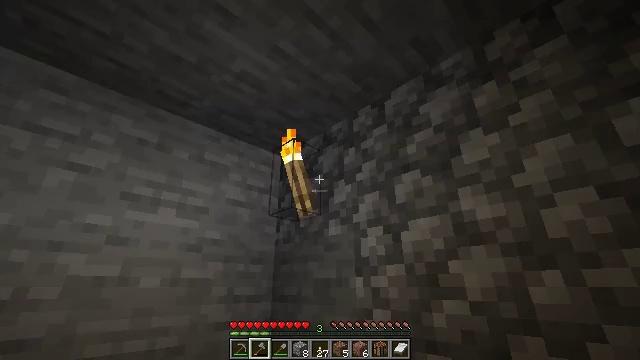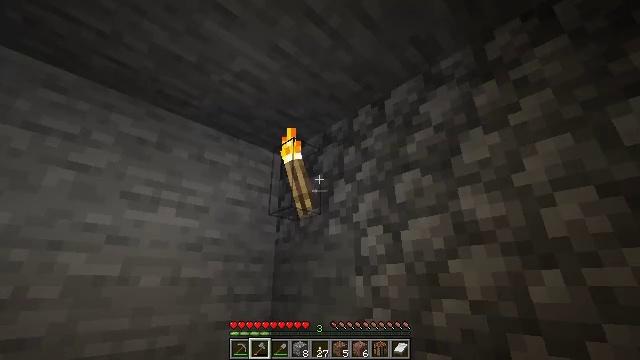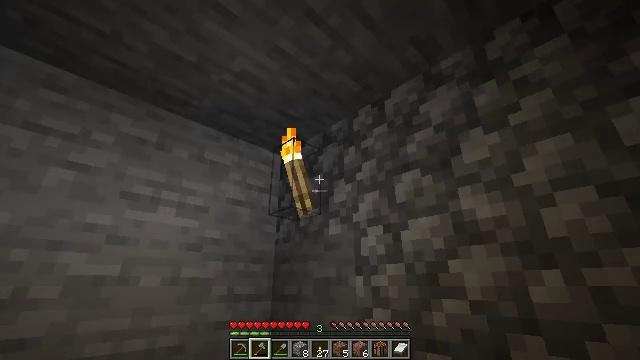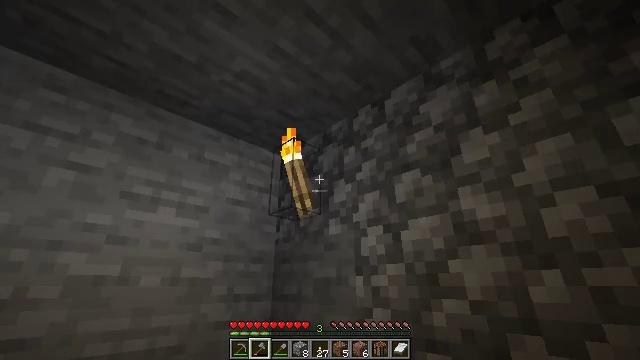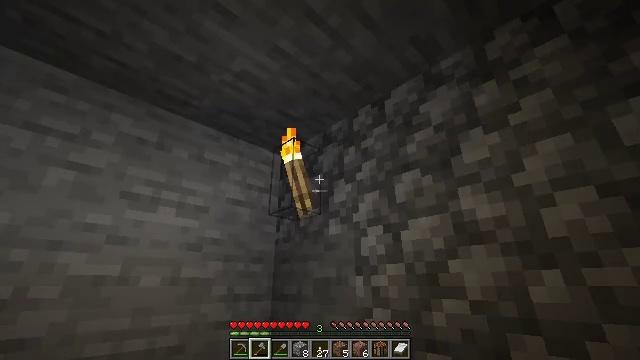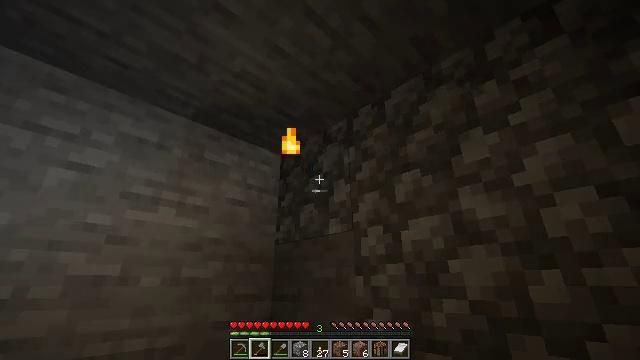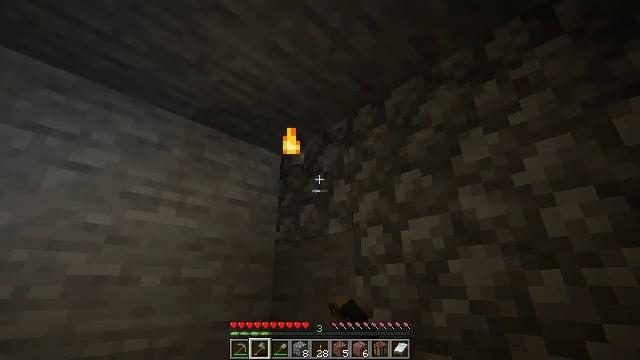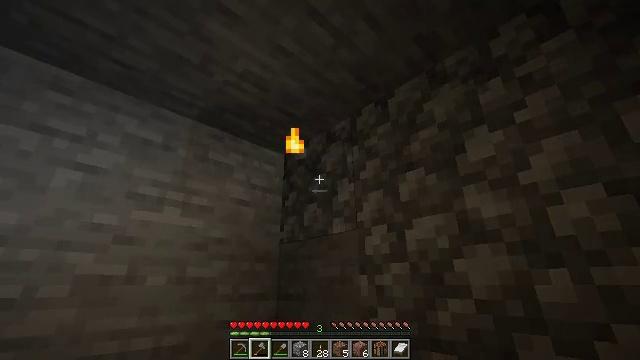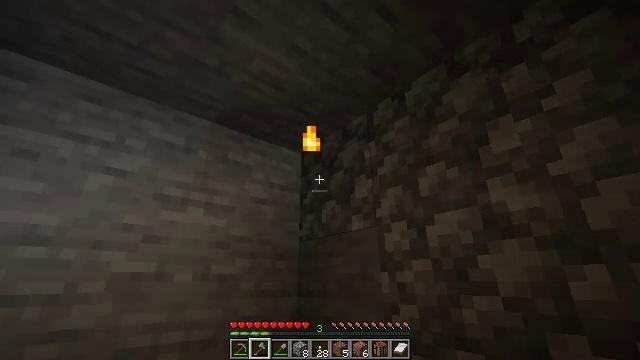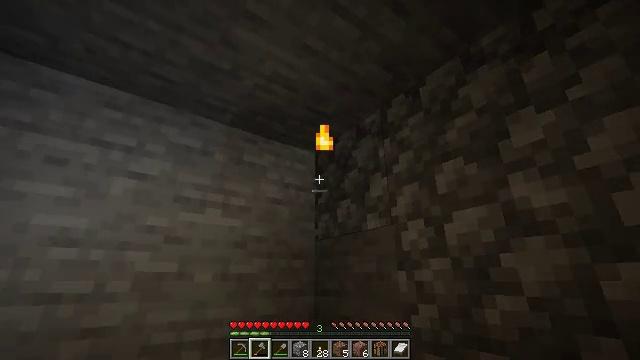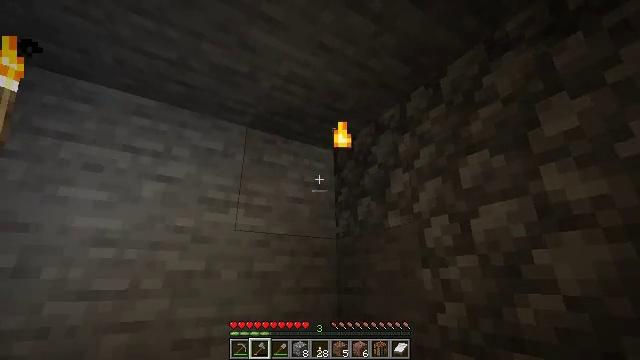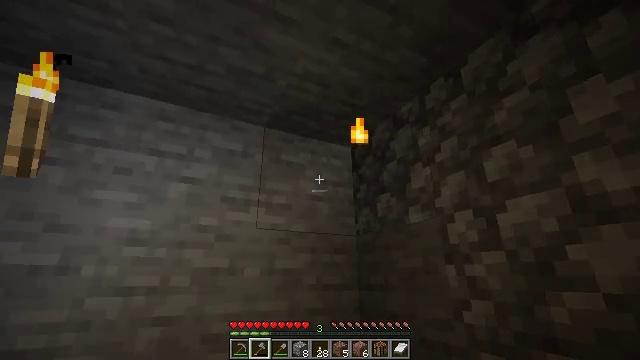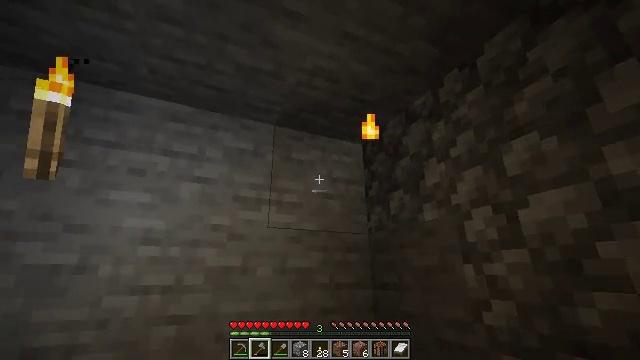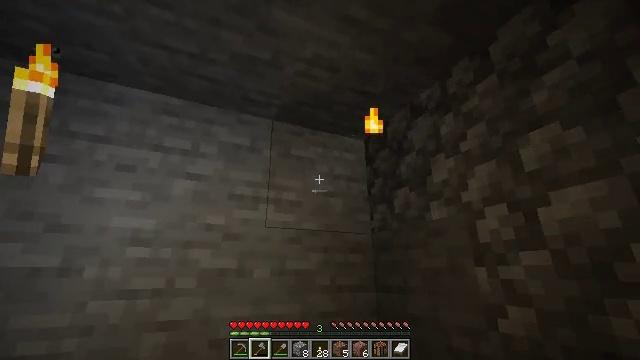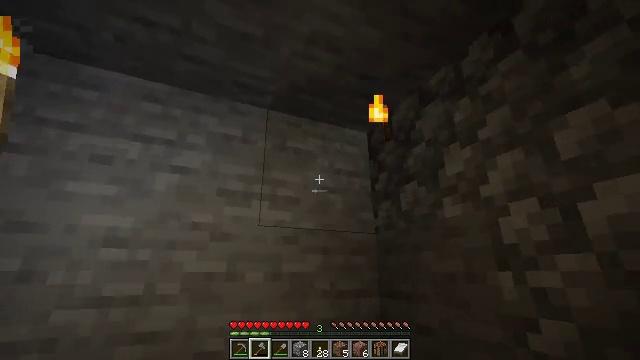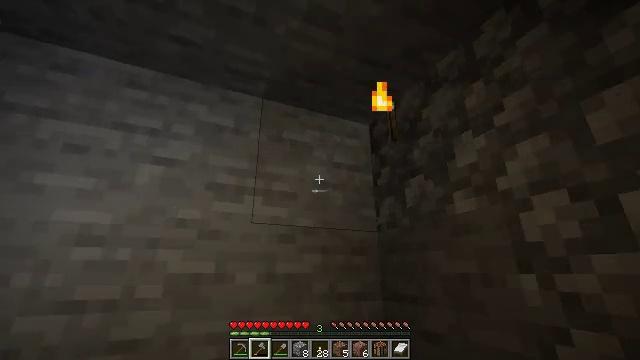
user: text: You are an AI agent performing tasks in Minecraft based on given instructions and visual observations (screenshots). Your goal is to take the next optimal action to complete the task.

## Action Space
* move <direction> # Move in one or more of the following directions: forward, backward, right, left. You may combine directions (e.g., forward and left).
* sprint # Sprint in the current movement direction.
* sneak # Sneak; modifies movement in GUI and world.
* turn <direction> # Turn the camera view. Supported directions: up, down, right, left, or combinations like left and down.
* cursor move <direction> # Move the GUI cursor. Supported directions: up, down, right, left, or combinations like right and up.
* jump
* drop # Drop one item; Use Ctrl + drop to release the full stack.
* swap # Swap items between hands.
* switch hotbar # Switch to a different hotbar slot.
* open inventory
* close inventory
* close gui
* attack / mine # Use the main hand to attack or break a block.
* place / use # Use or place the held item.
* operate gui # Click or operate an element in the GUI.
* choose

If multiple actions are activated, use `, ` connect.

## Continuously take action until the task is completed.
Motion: motion action
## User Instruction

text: Mine the wall torch to remove it.
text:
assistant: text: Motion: no_op
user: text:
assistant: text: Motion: no_op
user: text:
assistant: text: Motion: no_op
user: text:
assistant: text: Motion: no_op
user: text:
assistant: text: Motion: attack / mine
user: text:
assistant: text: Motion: attack / mine
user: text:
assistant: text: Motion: no_op
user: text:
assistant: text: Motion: turn left
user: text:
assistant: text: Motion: turn left
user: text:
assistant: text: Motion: turn left
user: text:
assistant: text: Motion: turn left
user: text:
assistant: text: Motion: move forward, turn left
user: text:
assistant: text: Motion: move forward
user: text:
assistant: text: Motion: move forward
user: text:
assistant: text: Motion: move forward
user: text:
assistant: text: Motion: move forward
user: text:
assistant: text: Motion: move forward, turn right
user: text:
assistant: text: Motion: move forward
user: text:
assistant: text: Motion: move forward
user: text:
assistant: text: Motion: turn left and down
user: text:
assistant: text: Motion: turn left and down
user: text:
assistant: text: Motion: turn left and down
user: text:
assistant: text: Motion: move right, turn left
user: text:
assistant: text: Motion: move right
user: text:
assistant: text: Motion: move right
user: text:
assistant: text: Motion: move right
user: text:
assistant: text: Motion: move right
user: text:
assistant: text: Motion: no_op
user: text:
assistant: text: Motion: no_op
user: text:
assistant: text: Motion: turn left